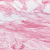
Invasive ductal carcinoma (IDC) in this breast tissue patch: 0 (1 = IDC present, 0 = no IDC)